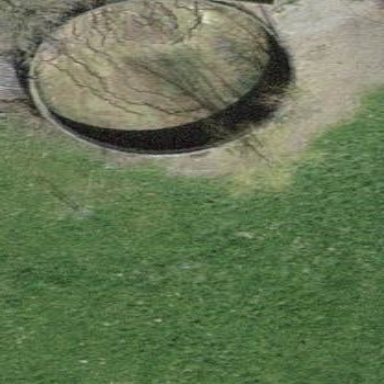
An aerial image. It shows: Storage tank with man-made structure.